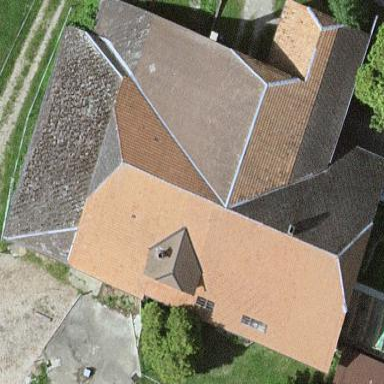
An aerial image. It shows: Farm building.